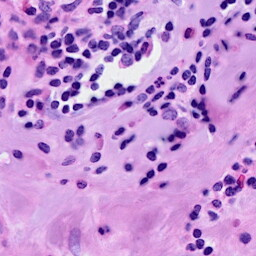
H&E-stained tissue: Breast